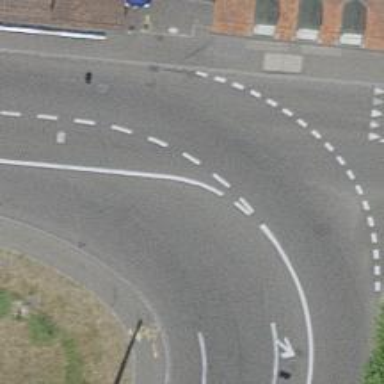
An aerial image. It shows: Road with traffic signals.